Interaction volume radius: 10 \u00c5
Interaction volume height: 25 \u00c5
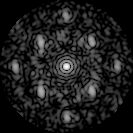
Disorder parameter: 0.4706